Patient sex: M
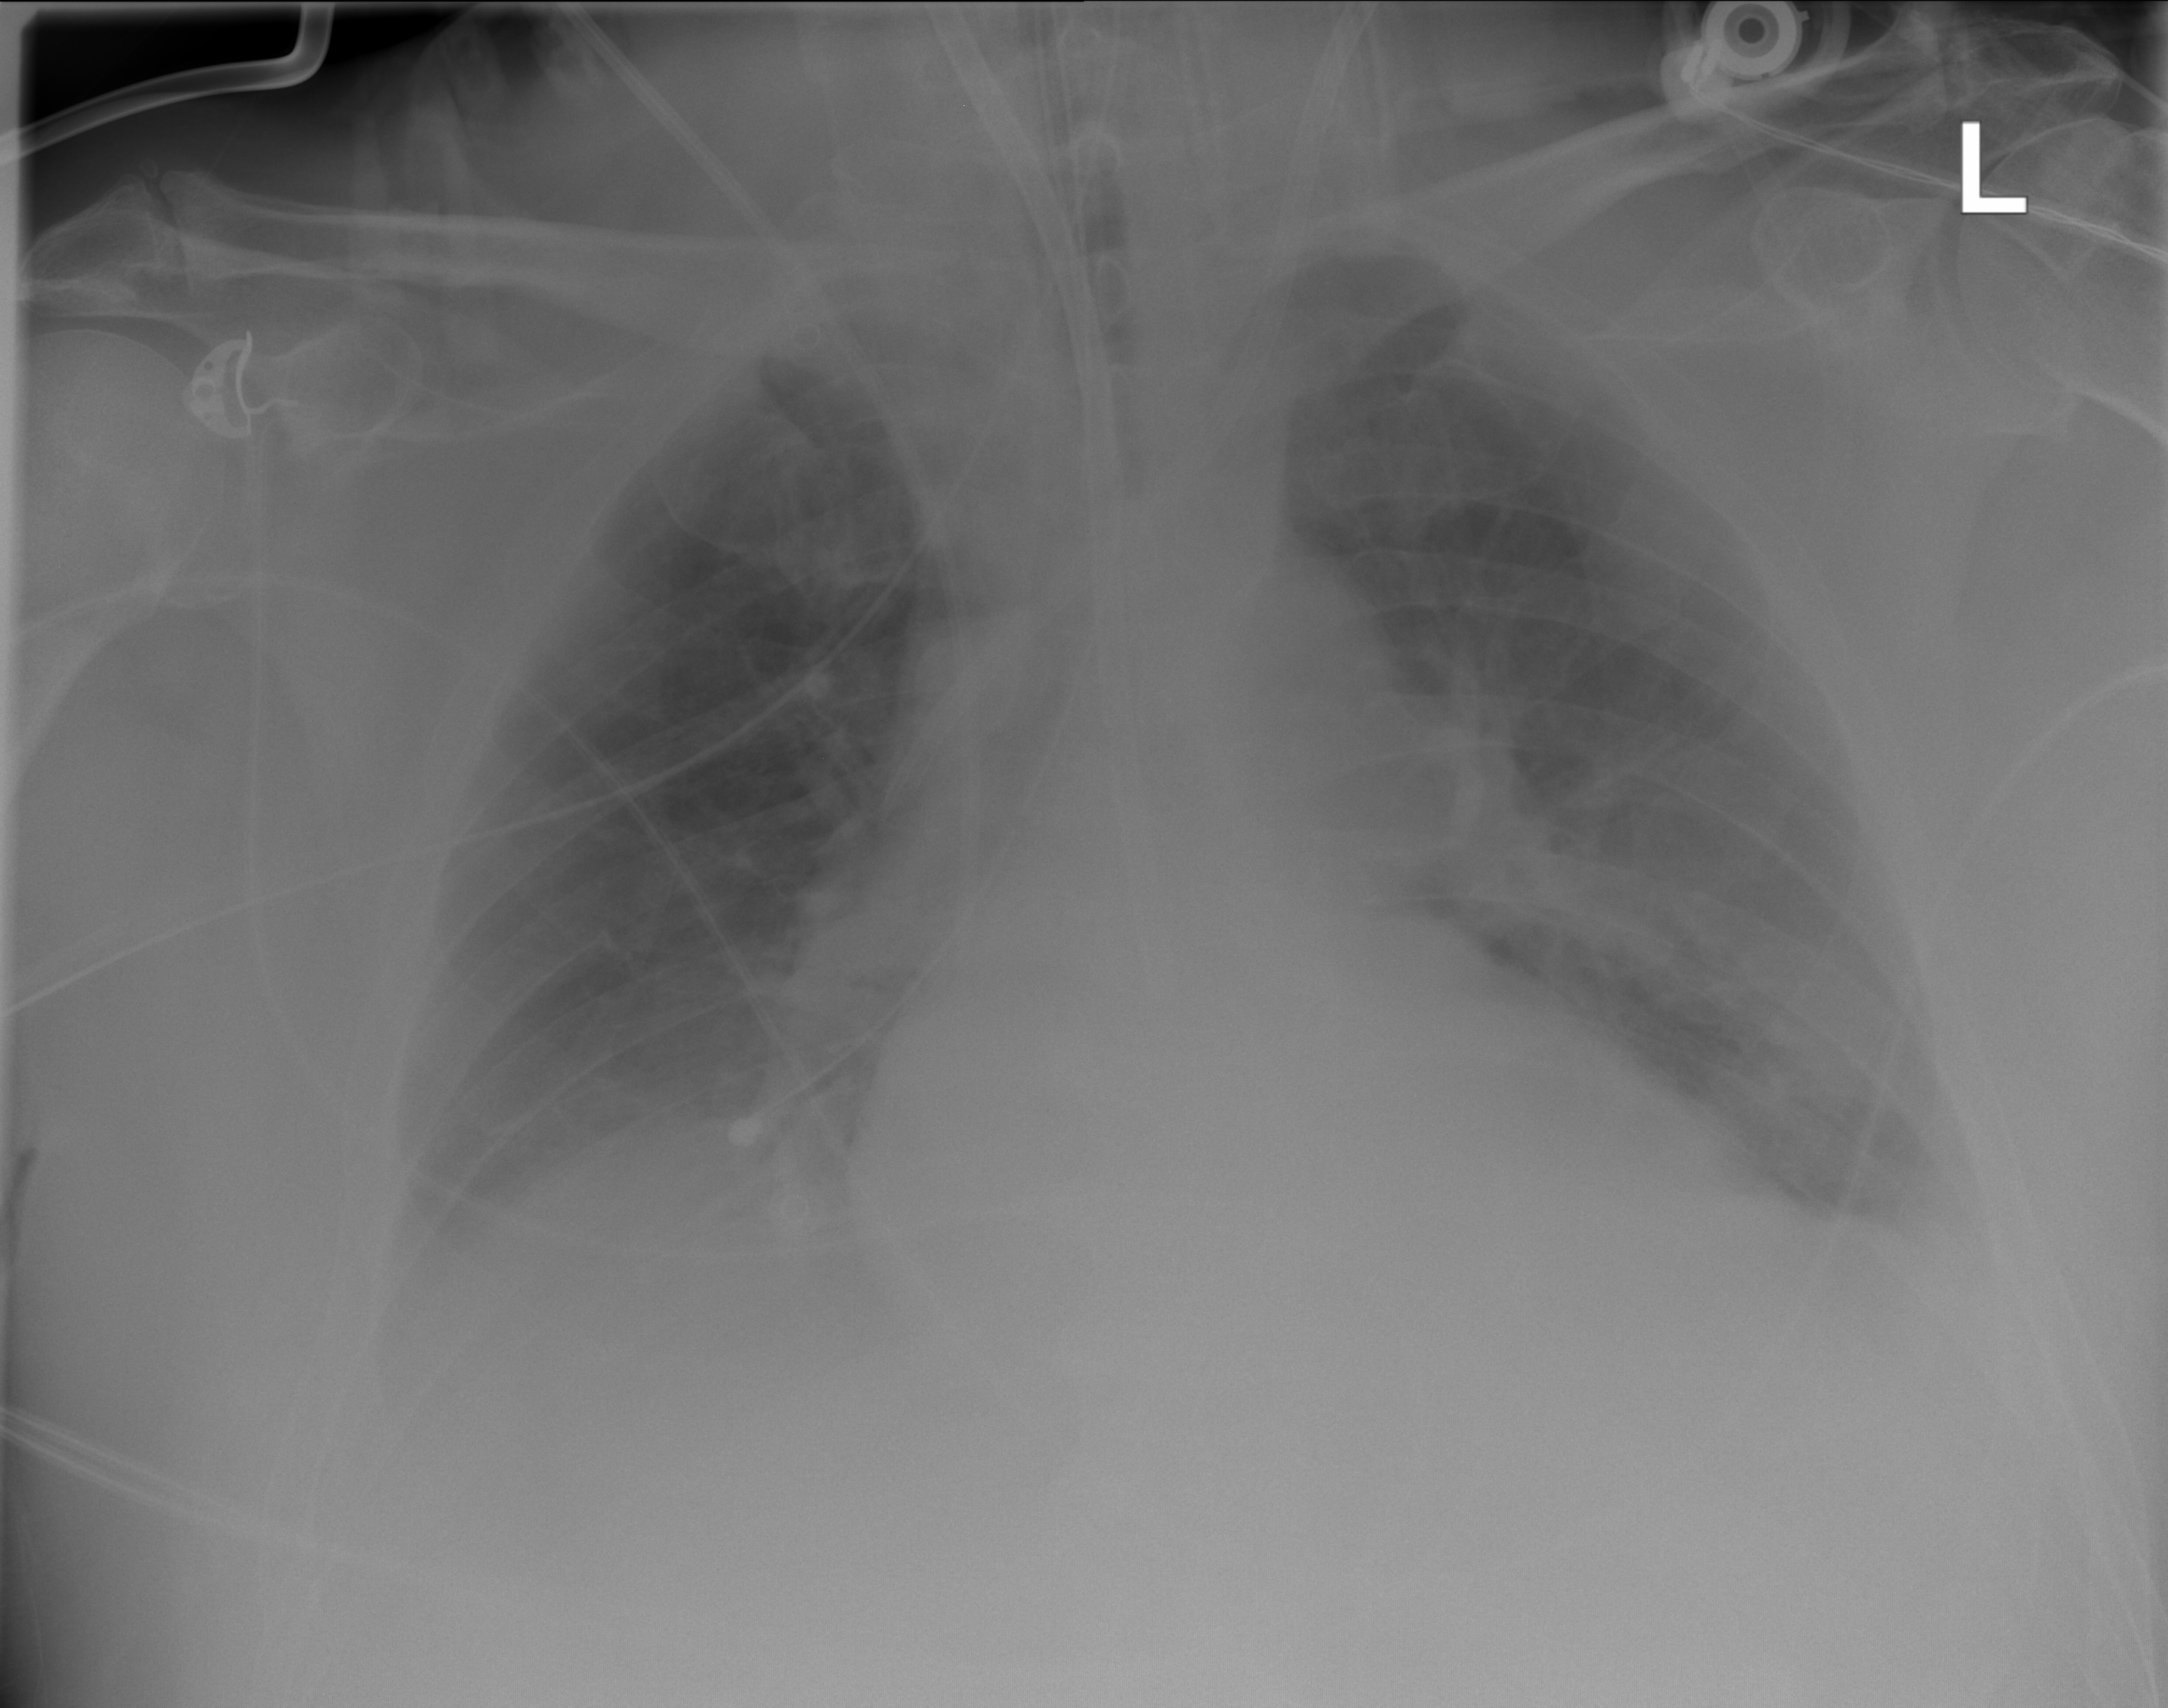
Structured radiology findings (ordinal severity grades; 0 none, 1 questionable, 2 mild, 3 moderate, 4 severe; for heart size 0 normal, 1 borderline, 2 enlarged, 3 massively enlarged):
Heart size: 0
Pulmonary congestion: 2
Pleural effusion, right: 0
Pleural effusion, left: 0
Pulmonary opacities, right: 0
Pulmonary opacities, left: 2
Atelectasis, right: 0
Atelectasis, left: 0